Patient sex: F
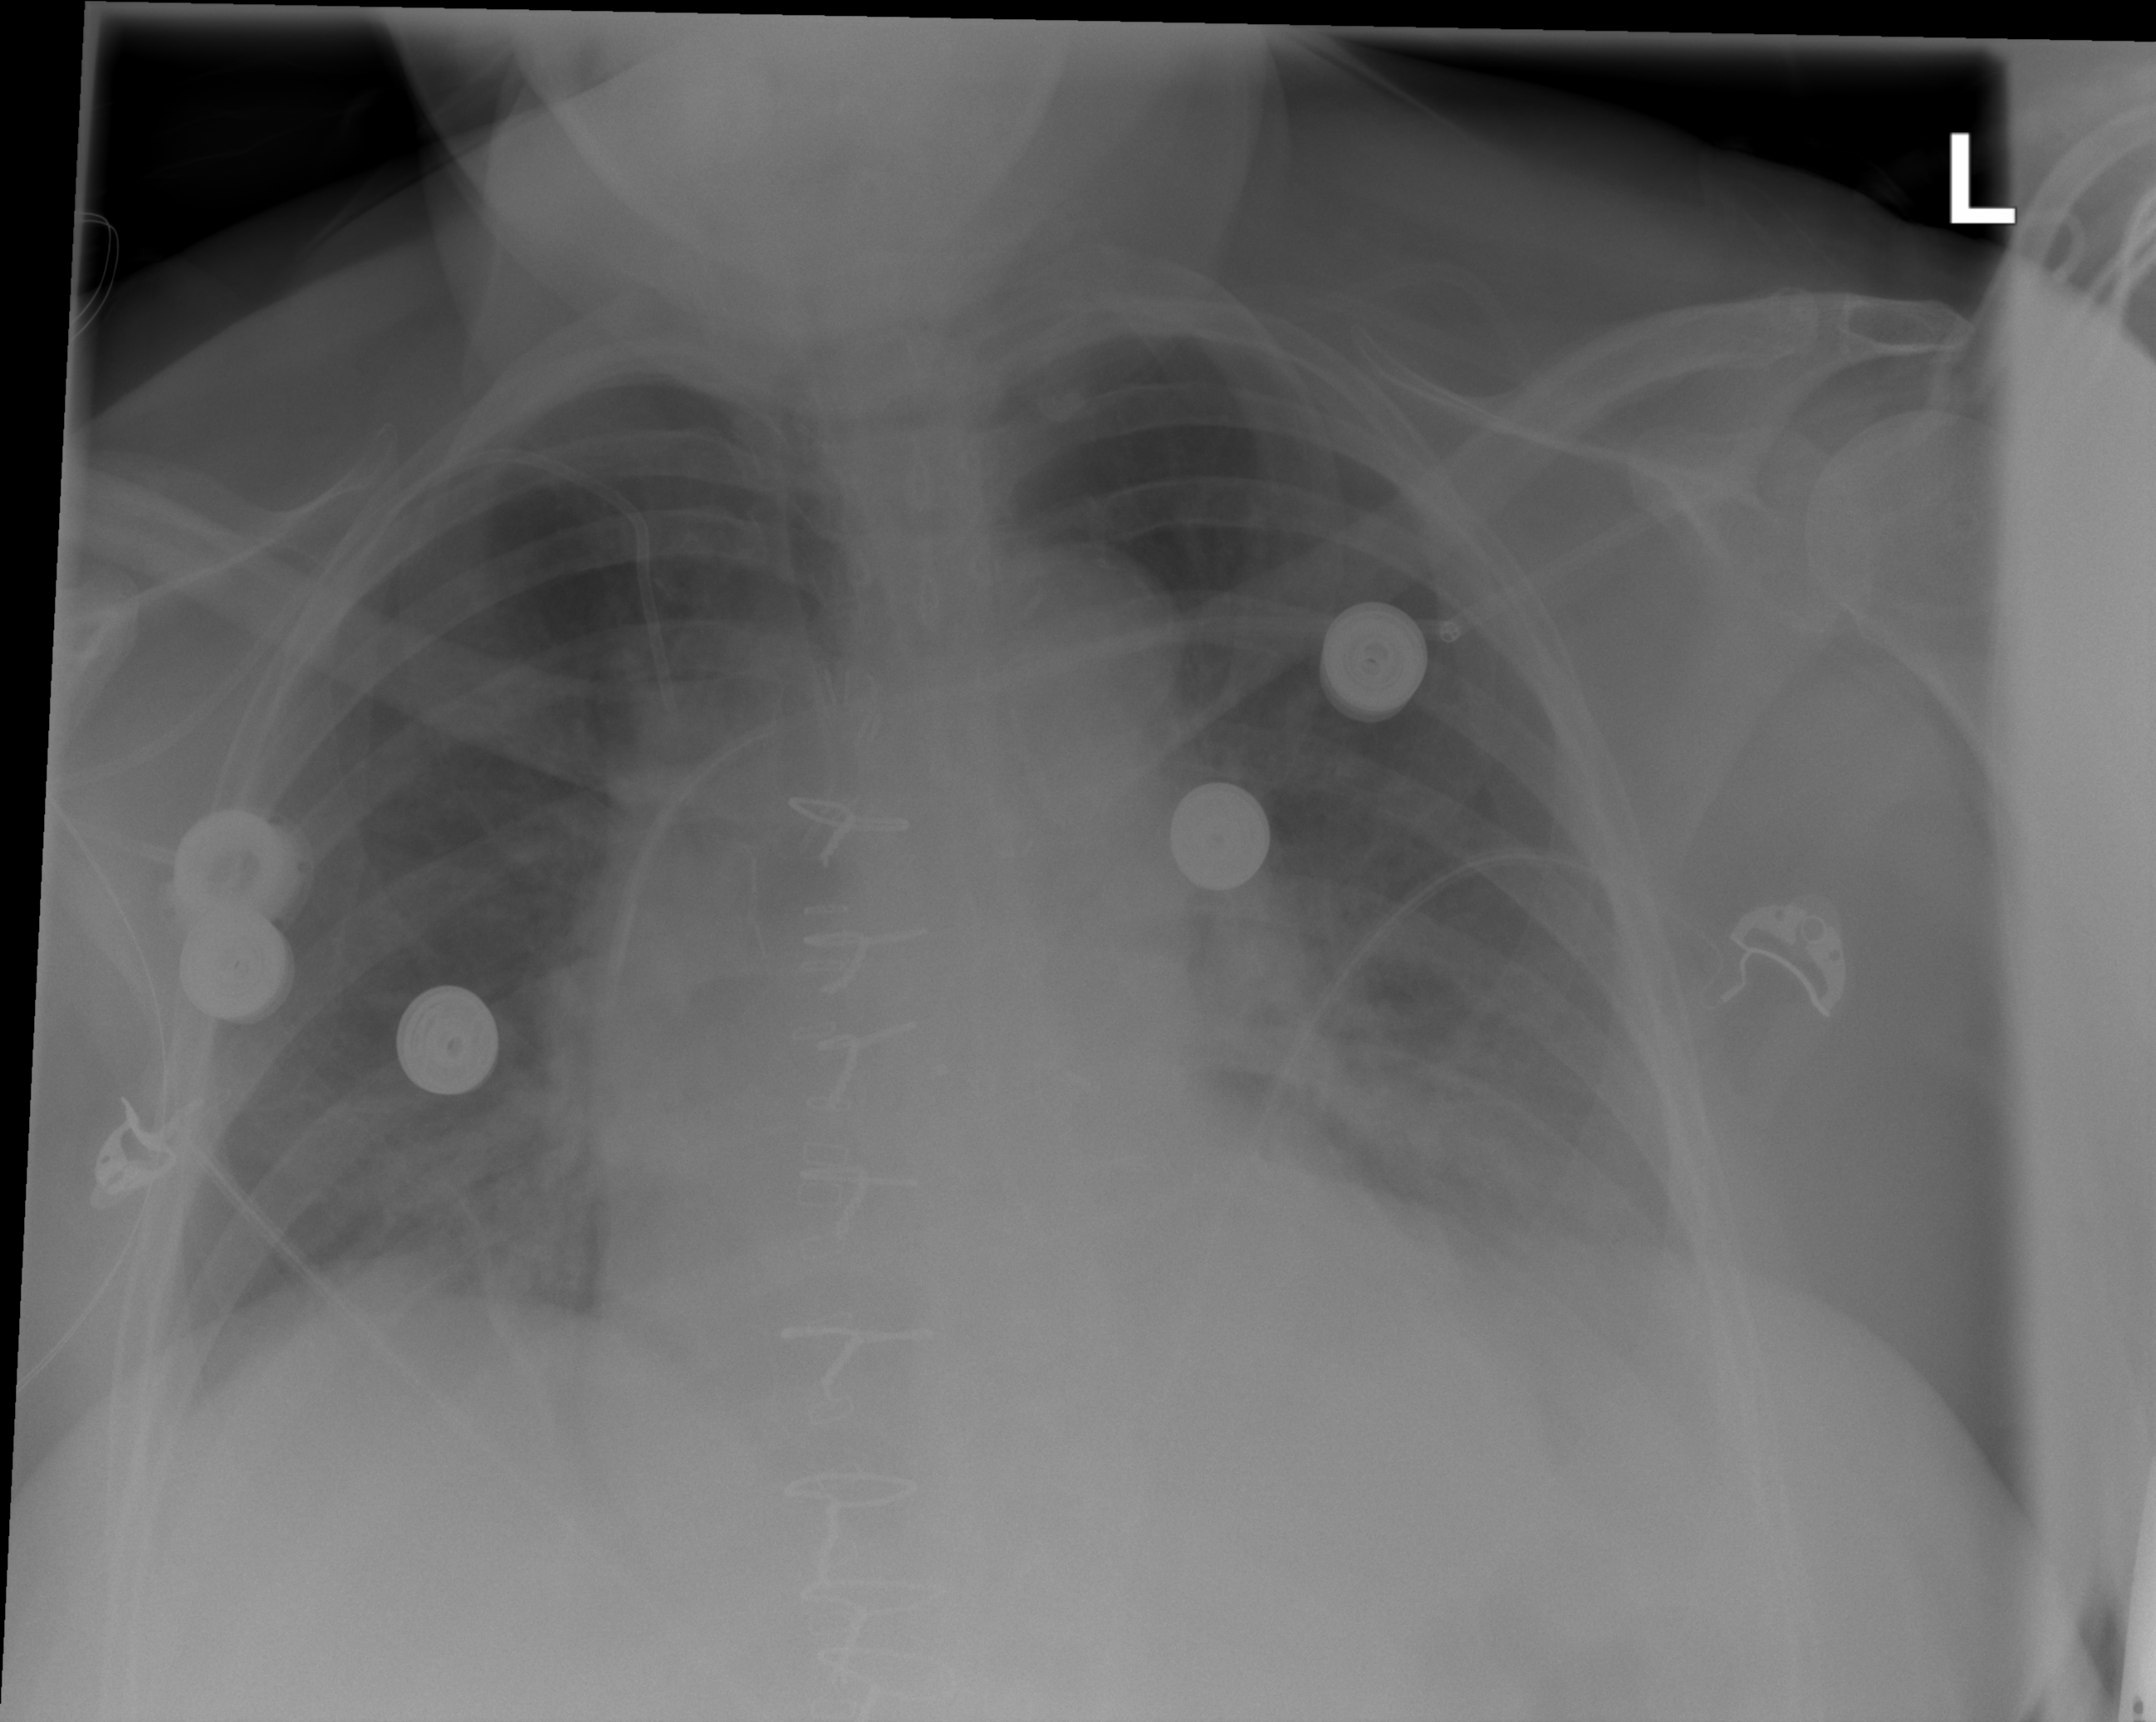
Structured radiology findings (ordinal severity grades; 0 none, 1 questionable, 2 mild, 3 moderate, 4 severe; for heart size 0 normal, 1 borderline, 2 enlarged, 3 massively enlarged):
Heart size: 1
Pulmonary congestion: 2
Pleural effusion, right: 2
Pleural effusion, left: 2
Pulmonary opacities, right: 2
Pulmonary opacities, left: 2
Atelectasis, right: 2
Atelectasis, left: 2